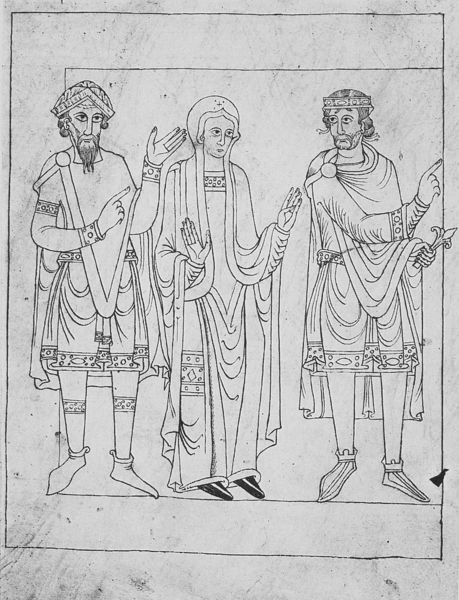
Titel: Annalen von Metz und Heiligenviten
Standort: Herkunftsort: Metz, Saint-Vincent (EU - F)
Institution: München, Bayerische Staatsbibliothek
Schlagwörter: mann, umhang, weiß, frau, kleid, männer, schwarz, zeichnung, gespräch, muster, alt, bart, falten, rahmen, stehen, hände, mantel, blatt, borte, krone, schuhe, grafik, linien, rand, figuren, könig, bordüre, dekor, zeigen, buch, linie, druck, stich, seite, herrscher, verziert, pergament, armband, mittelalter, heilige, ornat, zepter